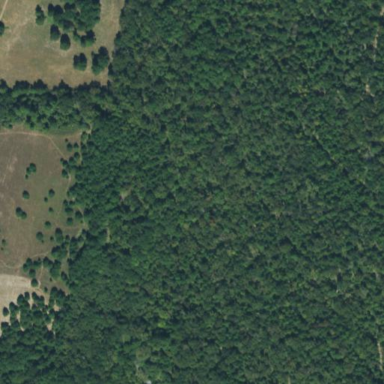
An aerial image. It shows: Mixed woodland area with variety of leaf types and cycles.